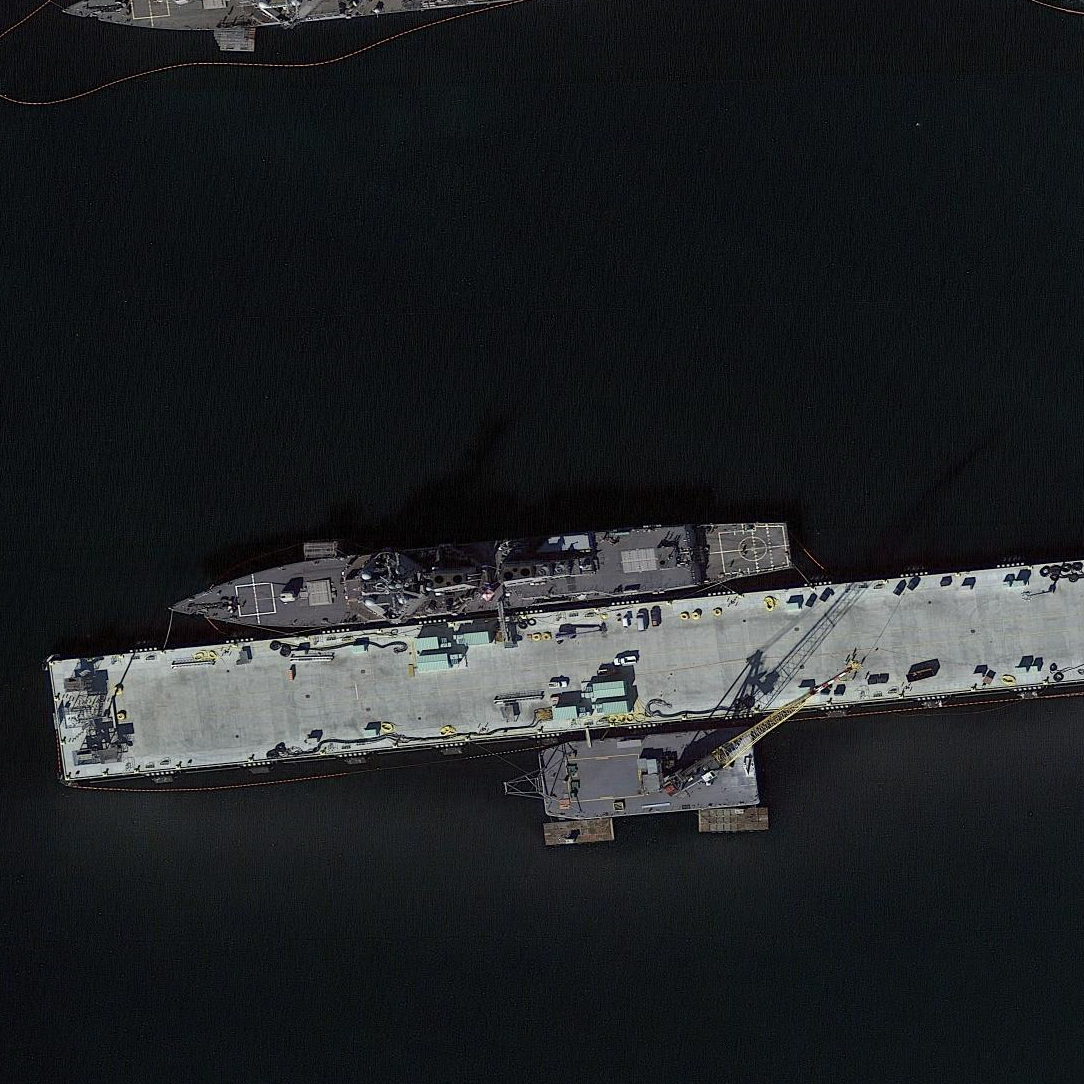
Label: destroyer